Question: In the book "WinSock Programming Fundamental: A Compilation", there is this diagram for IOCP:

I understand that the completion notifications arrive at the completion port, and that the four queued threads call 'GetQueuedCompletionStatus()' to get a completion packet. But what does the other two worker threads shown below the completion port do, is it that these threads also call 'GetQueuedCompletionStatus()' but they have already received a completion packet, and they are now processing it?
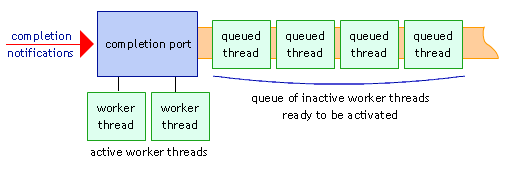
Answer: As Martin James says in his comment; The Queued Threads and the Worker Threads are all threads that have called 'GetQueuedCompletionStatus()'. The threads designated as Worker Threads have been given a completion to process and are doing so. The threads designated as Queued Threads are waiting, either for more completions or are blocked by the IOCP due to the concurrency value that it was created with. If the later then they will wait for one of the Worker Threads to block on an API that the IOCP API knows about. If one Worker Threads completes processing the current completion that it has then it will go to the front of the queue of inactive threads (thus allowing the IOCP to provide its LIFO functionality which keeps active threads in play and thus helps to reduce context switches and memory faults).